Question: So I am using a UISegmented Control as shown
The last segment the "5" is incredibly hard to hit with my finger. I noticed from the simulator using a cursor that about only half of the segment will respond. Anything to the right of the half is basically a deadzone. I am not sure what's causing this as I have moved this segmented control to the top and it still does the same thing. However, if I moved the segmented control to center of the screen, the 5 Segment entire surface area responds to touch events...
I'm not sure how to fix this.
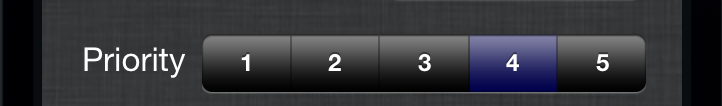
Answer: To see what might be overlapping your code, add this UIVIew Category:
'''
@interface UIView (Dumper_Private)
+ (void)appendView:(UIView *)v toStr:(NSMutableString *)str;
@end
@implementation UIView (Dumper_Private)
+ (void)appendView:(UIView *)a toStr:(NSMutableString *)str
{
[str appendFormat:@" %@: frame=%@ bounds=%@ layerFrame=%@ tag=%d userInteraction=%d alpha=%f hidden=%d
",
NSStringFromClass([a class]),
NSStringFromCGRect(a.frame),
NSStringFromCGRect(a.bounds),
NSStringFromCGRect(a.layer.frame),
a.tag,
a.userInteractionEnabled,
a.alpha,
a.isHidden
];
}
@end
@implementation UIView (Dumper)
+ (void)dumpSuperviews:(UIView *)v msg:(NSString *)msg
{
NSMutableString *str = [NSMutableString stringWithCapacity:256];
while(v) {
[self appendView:v toStr:str];
v = v.superview;
}
[str appendString:@"
"];
NSLog(@"%@:
%@", msg, str);
}
+ (void)dumpSubviews:(UIView *)v msg:(NSString *)msg
{
NSMutableString *str = [NSMutableString stringWithCapacity:256];
if(v) [self appendView:v toStr:str];
for(UIView *a in v.subviews) {
[self appendView:a toStr:str];
}
[str appendString:@"
"];
NSLog(@"%@:
%@", msg, str);
}
@end
'''
and call '[UIView dumpSuperviews:theSegmentedControl];'